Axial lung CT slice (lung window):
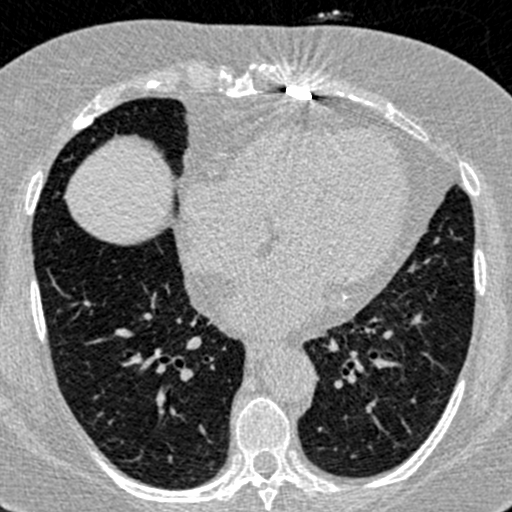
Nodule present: no